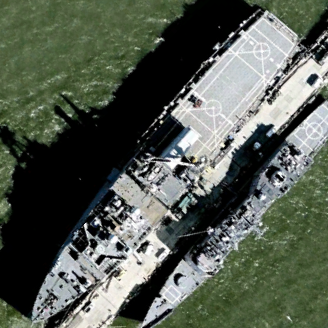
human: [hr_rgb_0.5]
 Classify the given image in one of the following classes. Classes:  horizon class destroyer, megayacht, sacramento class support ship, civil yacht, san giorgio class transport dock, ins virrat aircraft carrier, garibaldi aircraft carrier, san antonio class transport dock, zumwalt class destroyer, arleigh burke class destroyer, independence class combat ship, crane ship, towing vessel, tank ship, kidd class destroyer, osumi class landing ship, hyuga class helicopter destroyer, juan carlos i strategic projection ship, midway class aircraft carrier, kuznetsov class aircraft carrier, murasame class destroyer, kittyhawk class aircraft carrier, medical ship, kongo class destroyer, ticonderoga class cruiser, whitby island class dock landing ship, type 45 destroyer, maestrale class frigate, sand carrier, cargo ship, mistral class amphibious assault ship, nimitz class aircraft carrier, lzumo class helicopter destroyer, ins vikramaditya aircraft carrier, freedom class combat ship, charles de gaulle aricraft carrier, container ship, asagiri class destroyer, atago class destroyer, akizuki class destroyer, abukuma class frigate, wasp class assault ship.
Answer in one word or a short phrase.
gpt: Whitby Island class dock landing ship